Field crop: maize
Growth stage: 2
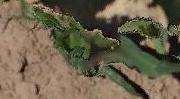
Species: maize